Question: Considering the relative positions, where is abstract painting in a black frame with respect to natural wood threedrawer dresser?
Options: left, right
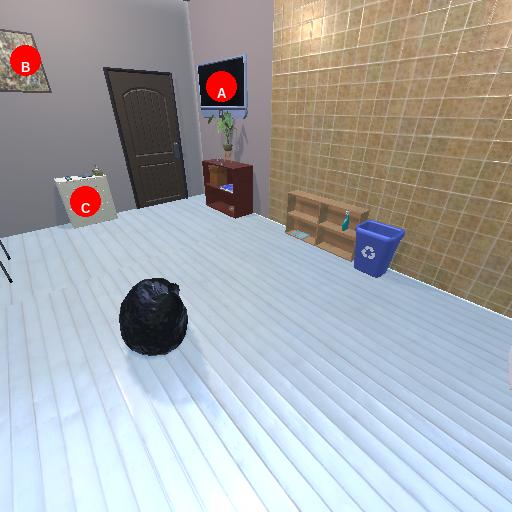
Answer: left